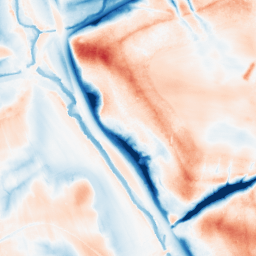
Category: trend_removal
Decomposition family: local_polynomial
Decomposition parameters: window_size: 51
degree: 3
Upsampling method: quartic
Upsampling parameters: scale: 4
Upsampling scale: 4